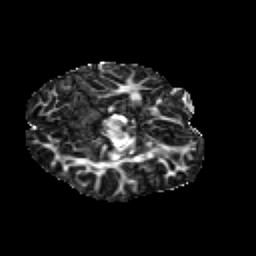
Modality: FA
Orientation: axial
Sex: male
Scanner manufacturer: siemens
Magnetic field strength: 3 T
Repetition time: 5 s
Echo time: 0.071 s